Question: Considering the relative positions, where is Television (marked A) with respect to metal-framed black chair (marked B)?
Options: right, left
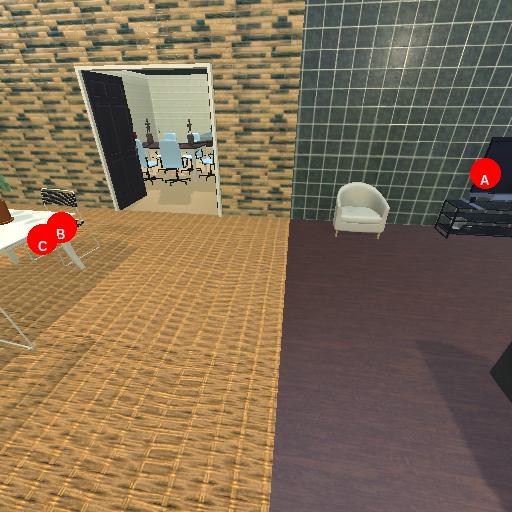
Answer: right